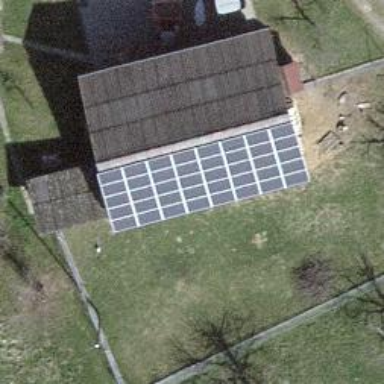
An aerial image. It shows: Solar photovoltaic panel generator.